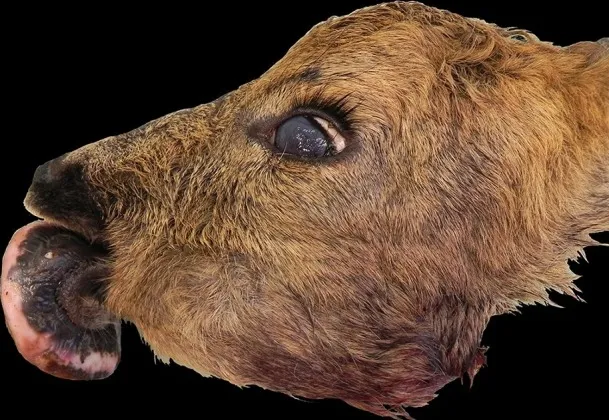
Head, roe deer (Capreolus capreolus); a mass is expanding from the rostral aspect of the mandible.
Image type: radiology (ct)